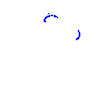
Particle: kaon